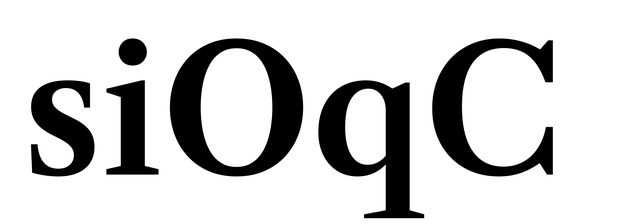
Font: LibreCaslonText_SemiBold